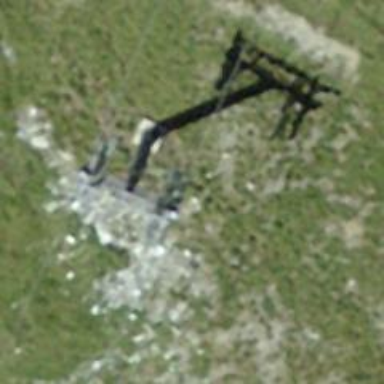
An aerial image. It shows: Pylon used for aerialway.